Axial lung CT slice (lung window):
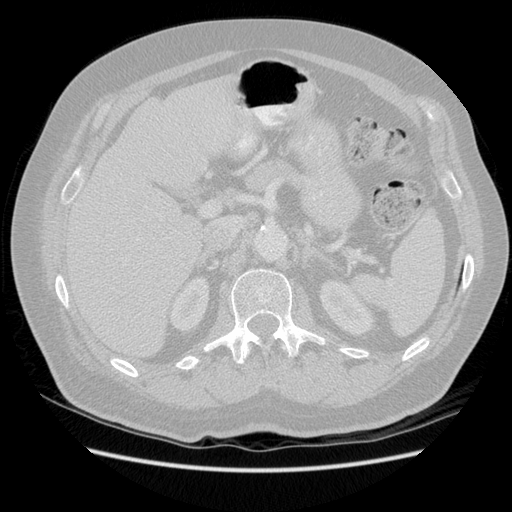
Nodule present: no